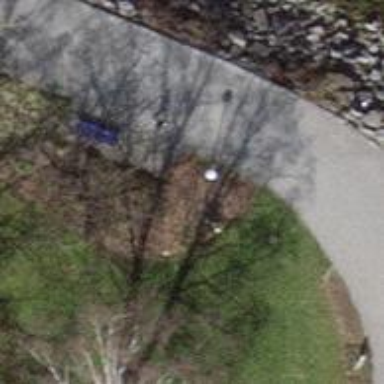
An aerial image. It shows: Bench.